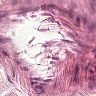
Metastatic tissue present: no